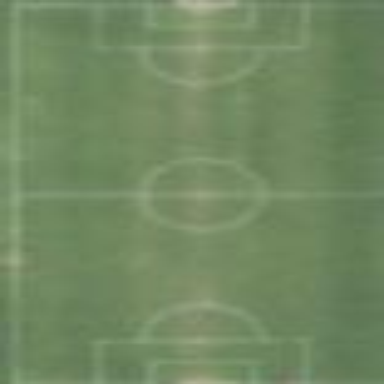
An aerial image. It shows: Soccer pitch for outdoor sports and leisure activities.